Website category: university
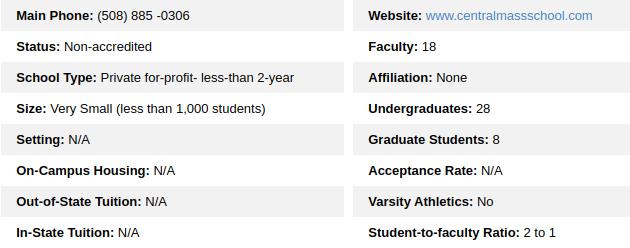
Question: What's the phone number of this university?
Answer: (508) 885 -0306

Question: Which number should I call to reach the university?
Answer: (508) 885 -0306

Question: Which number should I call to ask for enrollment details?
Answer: (508) 885 -0306

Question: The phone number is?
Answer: (508) 885 -0306

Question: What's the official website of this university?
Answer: www.centralmassschool.com

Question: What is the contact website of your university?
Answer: www.centralmassschool.com

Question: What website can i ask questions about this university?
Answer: www.centralmassschool.com

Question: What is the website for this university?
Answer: www.centralmassschool.com

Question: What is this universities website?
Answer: www.centralmassschool.com

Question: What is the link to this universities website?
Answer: www.centralmassschool.com

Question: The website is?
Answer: www.centralmassschool.com

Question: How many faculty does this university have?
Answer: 18

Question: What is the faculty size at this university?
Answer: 18

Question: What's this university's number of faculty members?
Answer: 18

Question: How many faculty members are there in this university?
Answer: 18

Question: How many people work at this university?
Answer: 18

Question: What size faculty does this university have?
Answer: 18

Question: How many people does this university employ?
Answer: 18

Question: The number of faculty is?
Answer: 18

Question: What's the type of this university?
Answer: Private for-profit- less-than 2-year

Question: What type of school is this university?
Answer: Private for-profit- less-than 2-year

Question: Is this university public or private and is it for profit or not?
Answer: Private for-profit- less-than 2-year

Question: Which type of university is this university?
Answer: Private for-profit- less-than 2-year

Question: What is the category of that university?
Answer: Private for-profit- less-than 2-year

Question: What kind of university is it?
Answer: Private for-profit- less-than 2-year

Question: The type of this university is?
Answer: Private for-profit- less-than 2-year

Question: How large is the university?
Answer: Very Small (less than 1,000 students)

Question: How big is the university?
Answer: Very Small (less than 1,000 students)

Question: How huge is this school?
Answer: Very Small (less than 1,000 students)

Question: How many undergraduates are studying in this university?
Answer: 28

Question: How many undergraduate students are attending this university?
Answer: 28

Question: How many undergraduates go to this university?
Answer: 28

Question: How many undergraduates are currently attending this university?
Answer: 28

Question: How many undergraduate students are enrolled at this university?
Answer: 28

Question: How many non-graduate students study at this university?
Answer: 28

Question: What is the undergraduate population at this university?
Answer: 28

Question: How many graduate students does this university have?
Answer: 8

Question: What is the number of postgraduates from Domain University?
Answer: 8

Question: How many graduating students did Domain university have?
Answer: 8

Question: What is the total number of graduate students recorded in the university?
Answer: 8

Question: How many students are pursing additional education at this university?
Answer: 8

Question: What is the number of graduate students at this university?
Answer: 8

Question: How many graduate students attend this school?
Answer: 8

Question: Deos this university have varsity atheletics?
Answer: No

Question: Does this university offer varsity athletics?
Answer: No

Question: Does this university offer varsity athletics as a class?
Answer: No

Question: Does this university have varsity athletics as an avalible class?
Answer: No

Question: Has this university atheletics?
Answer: No

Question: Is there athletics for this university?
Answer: No

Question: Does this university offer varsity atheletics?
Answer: No

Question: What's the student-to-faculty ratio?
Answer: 2 to 1

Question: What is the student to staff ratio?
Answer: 2 to 1

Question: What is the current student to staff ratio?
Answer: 2 to 1

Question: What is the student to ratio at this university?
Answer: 2 to 1

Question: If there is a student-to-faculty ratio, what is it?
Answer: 2 to 1

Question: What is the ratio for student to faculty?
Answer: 2 to 1

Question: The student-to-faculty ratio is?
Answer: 2 to 1